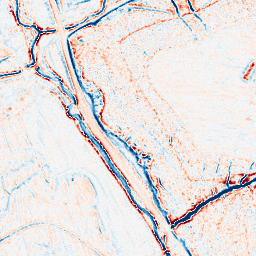
Category: edge_preserving
Decomposition family: bilateral
Decomposition parameters: d: 9
sigma_color: 50
sigma_space: 50
Upsampling method: regularized
Upsampling parameters: scale: 2
lambda_reg: 0.01
Upsampling scale: 2